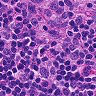
Metastatic tissue present: no